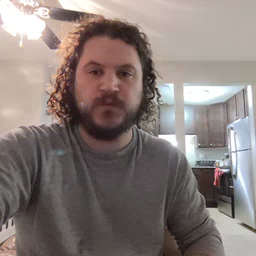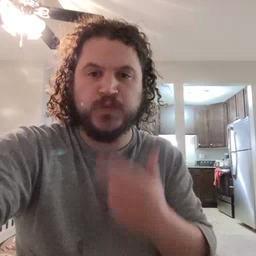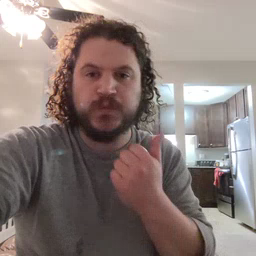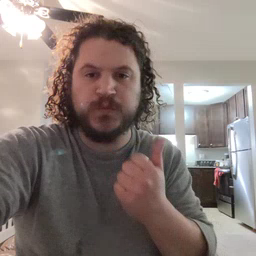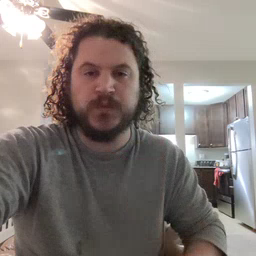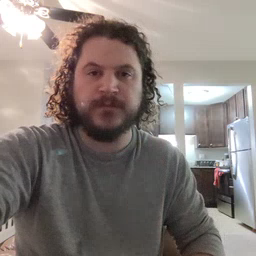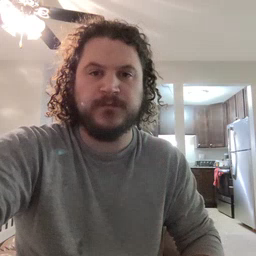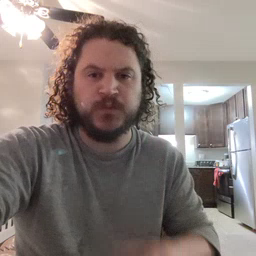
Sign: cute